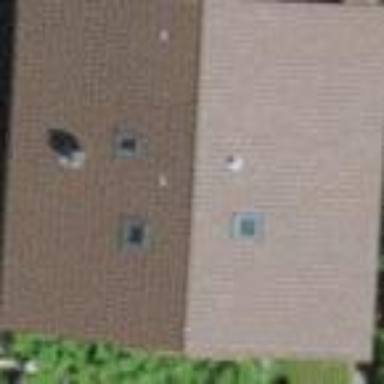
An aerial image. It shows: Simple house.